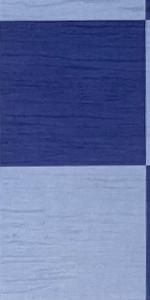
Label: Empty